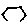
Label: hexagon